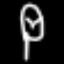
Label: leaf